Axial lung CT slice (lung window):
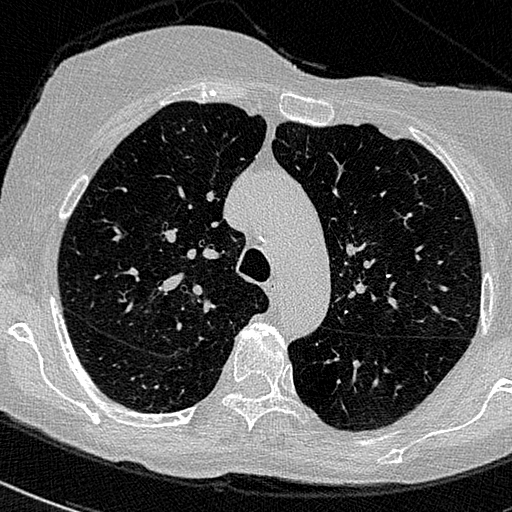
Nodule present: no